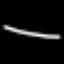
Label: line